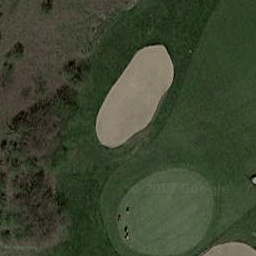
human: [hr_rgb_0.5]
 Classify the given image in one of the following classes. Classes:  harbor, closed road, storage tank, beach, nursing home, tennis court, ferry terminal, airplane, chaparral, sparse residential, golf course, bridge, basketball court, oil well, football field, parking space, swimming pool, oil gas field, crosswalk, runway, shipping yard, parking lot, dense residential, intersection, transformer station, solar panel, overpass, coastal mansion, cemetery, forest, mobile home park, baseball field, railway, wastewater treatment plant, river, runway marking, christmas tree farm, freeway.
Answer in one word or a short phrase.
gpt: golf course